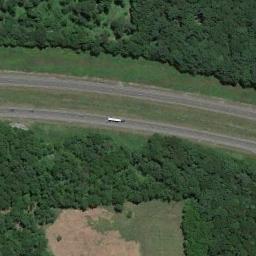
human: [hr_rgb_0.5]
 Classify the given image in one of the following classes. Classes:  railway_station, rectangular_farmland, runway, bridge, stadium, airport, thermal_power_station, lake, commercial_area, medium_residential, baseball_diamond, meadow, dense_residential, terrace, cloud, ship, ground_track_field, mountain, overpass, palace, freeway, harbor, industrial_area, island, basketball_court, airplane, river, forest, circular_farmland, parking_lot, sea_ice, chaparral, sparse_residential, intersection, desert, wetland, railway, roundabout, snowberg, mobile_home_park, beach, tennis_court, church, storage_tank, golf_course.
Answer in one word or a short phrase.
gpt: freeway